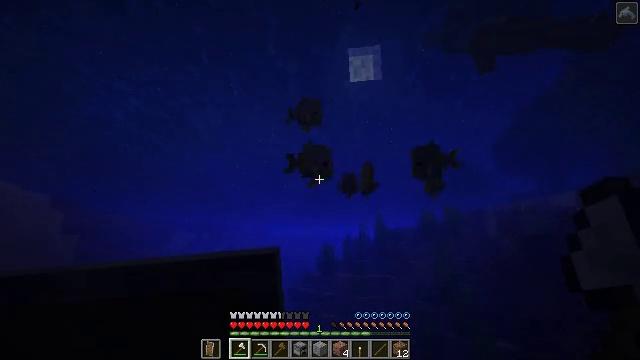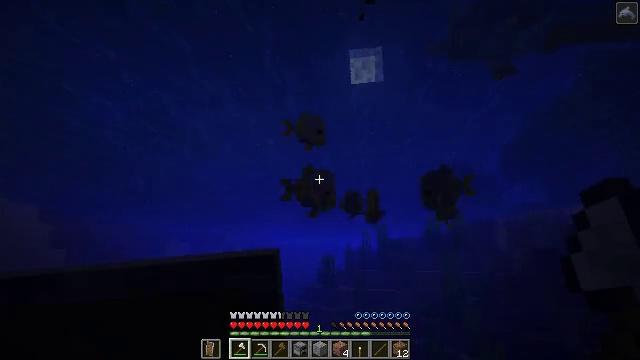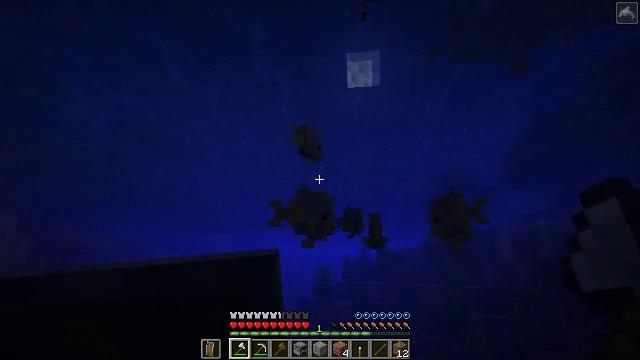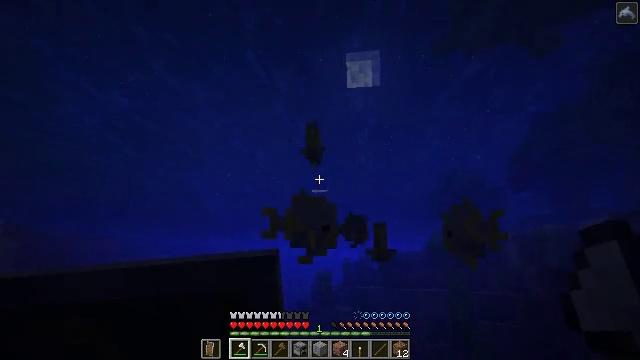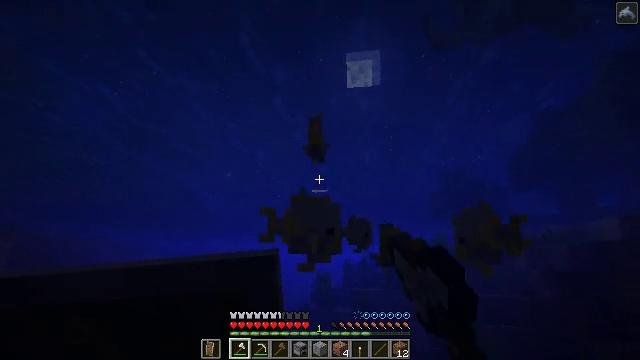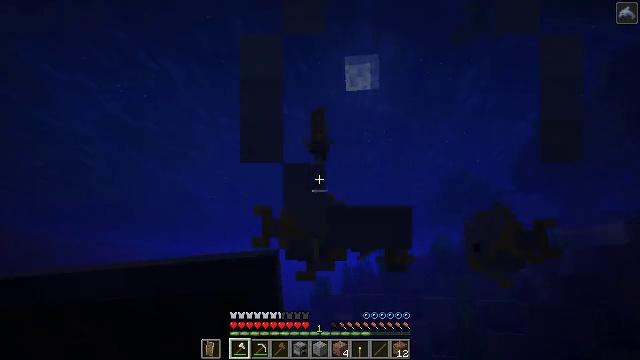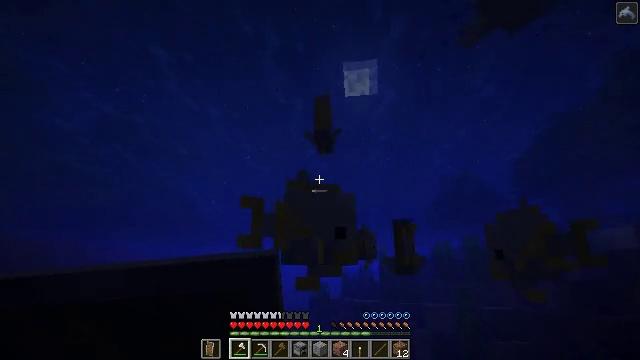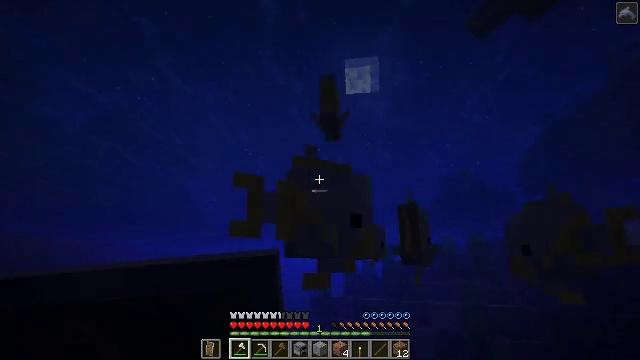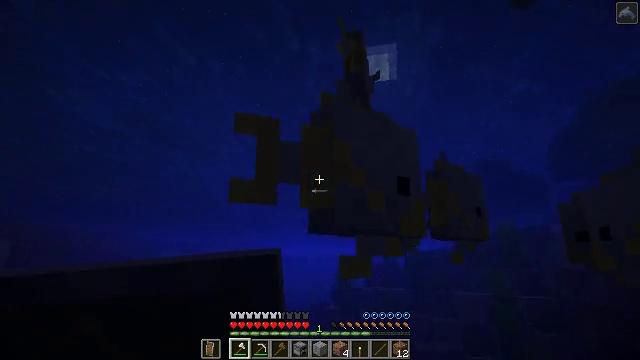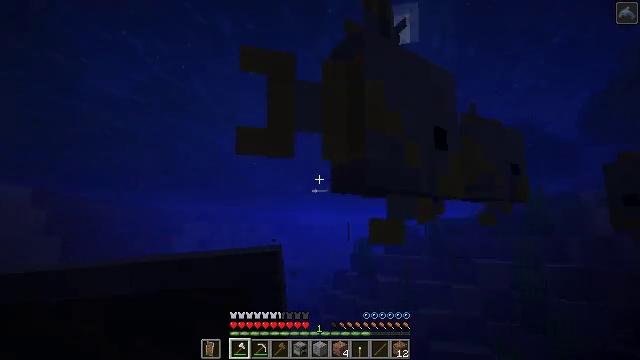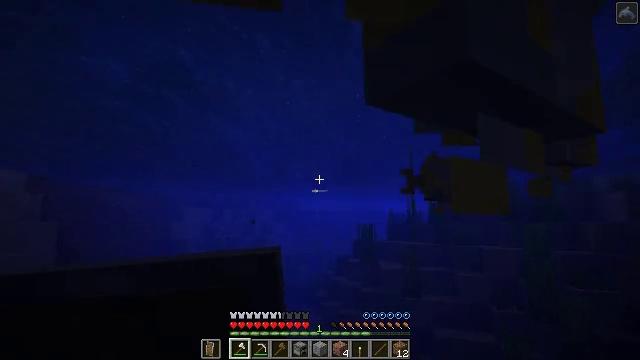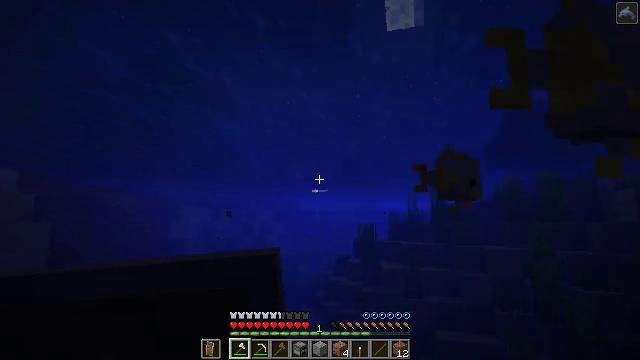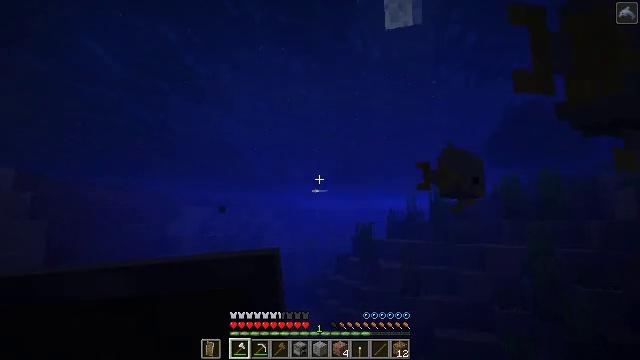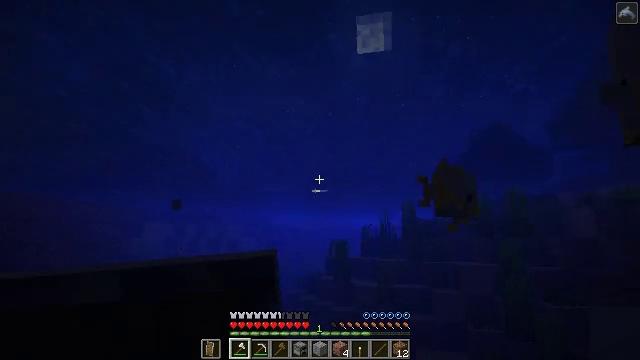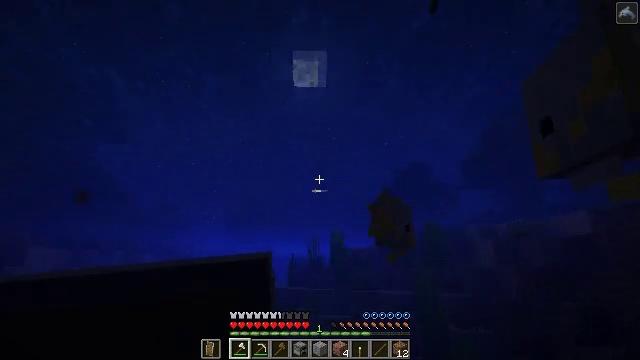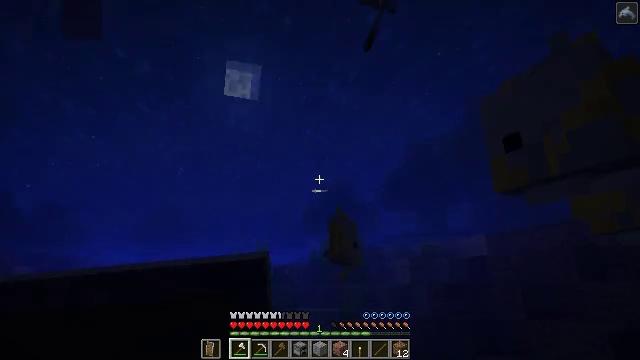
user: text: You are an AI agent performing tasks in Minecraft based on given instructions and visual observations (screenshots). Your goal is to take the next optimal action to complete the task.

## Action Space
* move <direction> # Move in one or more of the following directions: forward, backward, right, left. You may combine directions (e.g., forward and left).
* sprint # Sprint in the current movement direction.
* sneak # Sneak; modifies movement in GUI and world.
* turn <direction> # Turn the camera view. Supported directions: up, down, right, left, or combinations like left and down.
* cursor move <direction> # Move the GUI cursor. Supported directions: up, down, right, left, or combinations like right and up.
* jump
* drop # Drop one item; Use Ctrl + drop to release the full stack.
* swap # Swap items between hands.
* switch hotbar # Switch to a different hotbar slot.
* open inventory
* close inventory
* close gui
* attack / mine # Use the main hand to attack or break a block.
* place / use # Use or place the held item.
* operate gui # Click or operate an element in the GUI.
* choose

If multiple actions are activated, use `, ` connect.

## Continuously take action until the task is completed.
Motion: motion action
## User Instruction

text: Hunt a tropical fish.
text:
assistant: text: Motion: move forward
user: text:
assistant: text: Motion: move forward
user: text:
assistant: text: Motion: move forward, attack / mine
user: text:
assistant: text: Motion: attack / mine
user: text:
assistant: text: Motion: attack / mine
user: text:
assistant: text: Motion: attack / mine
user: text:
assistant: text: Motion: no_op
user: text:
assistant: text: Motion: turn left and down
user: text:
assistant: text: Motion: turn left and down
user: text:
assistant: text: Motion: turn down
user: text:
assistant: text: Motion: no_op
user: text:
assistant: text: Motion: no_op
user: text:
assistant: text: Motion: turn right and up
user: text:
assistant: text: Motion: turn right and up
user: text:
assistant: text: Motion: turn right and up
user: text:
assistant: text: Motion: turn right and down
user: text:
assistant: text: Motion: turn right and down
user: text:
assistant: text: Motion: turn down
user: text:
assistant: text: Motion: turn right and down
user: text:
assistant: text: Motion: turn right and down
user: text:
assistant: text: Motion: turn right
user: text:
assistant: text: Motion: turn right
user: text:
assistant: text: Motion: turn right
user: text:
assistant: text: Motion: turn right
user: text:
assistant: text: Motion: turn right and up
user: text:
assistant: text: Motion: turn right and up
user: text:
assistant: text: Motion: turn right and up
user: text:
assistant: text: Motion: turn right and up
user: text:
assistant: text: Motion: turn right and up
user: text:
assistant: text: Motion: turn right and up